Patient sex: F
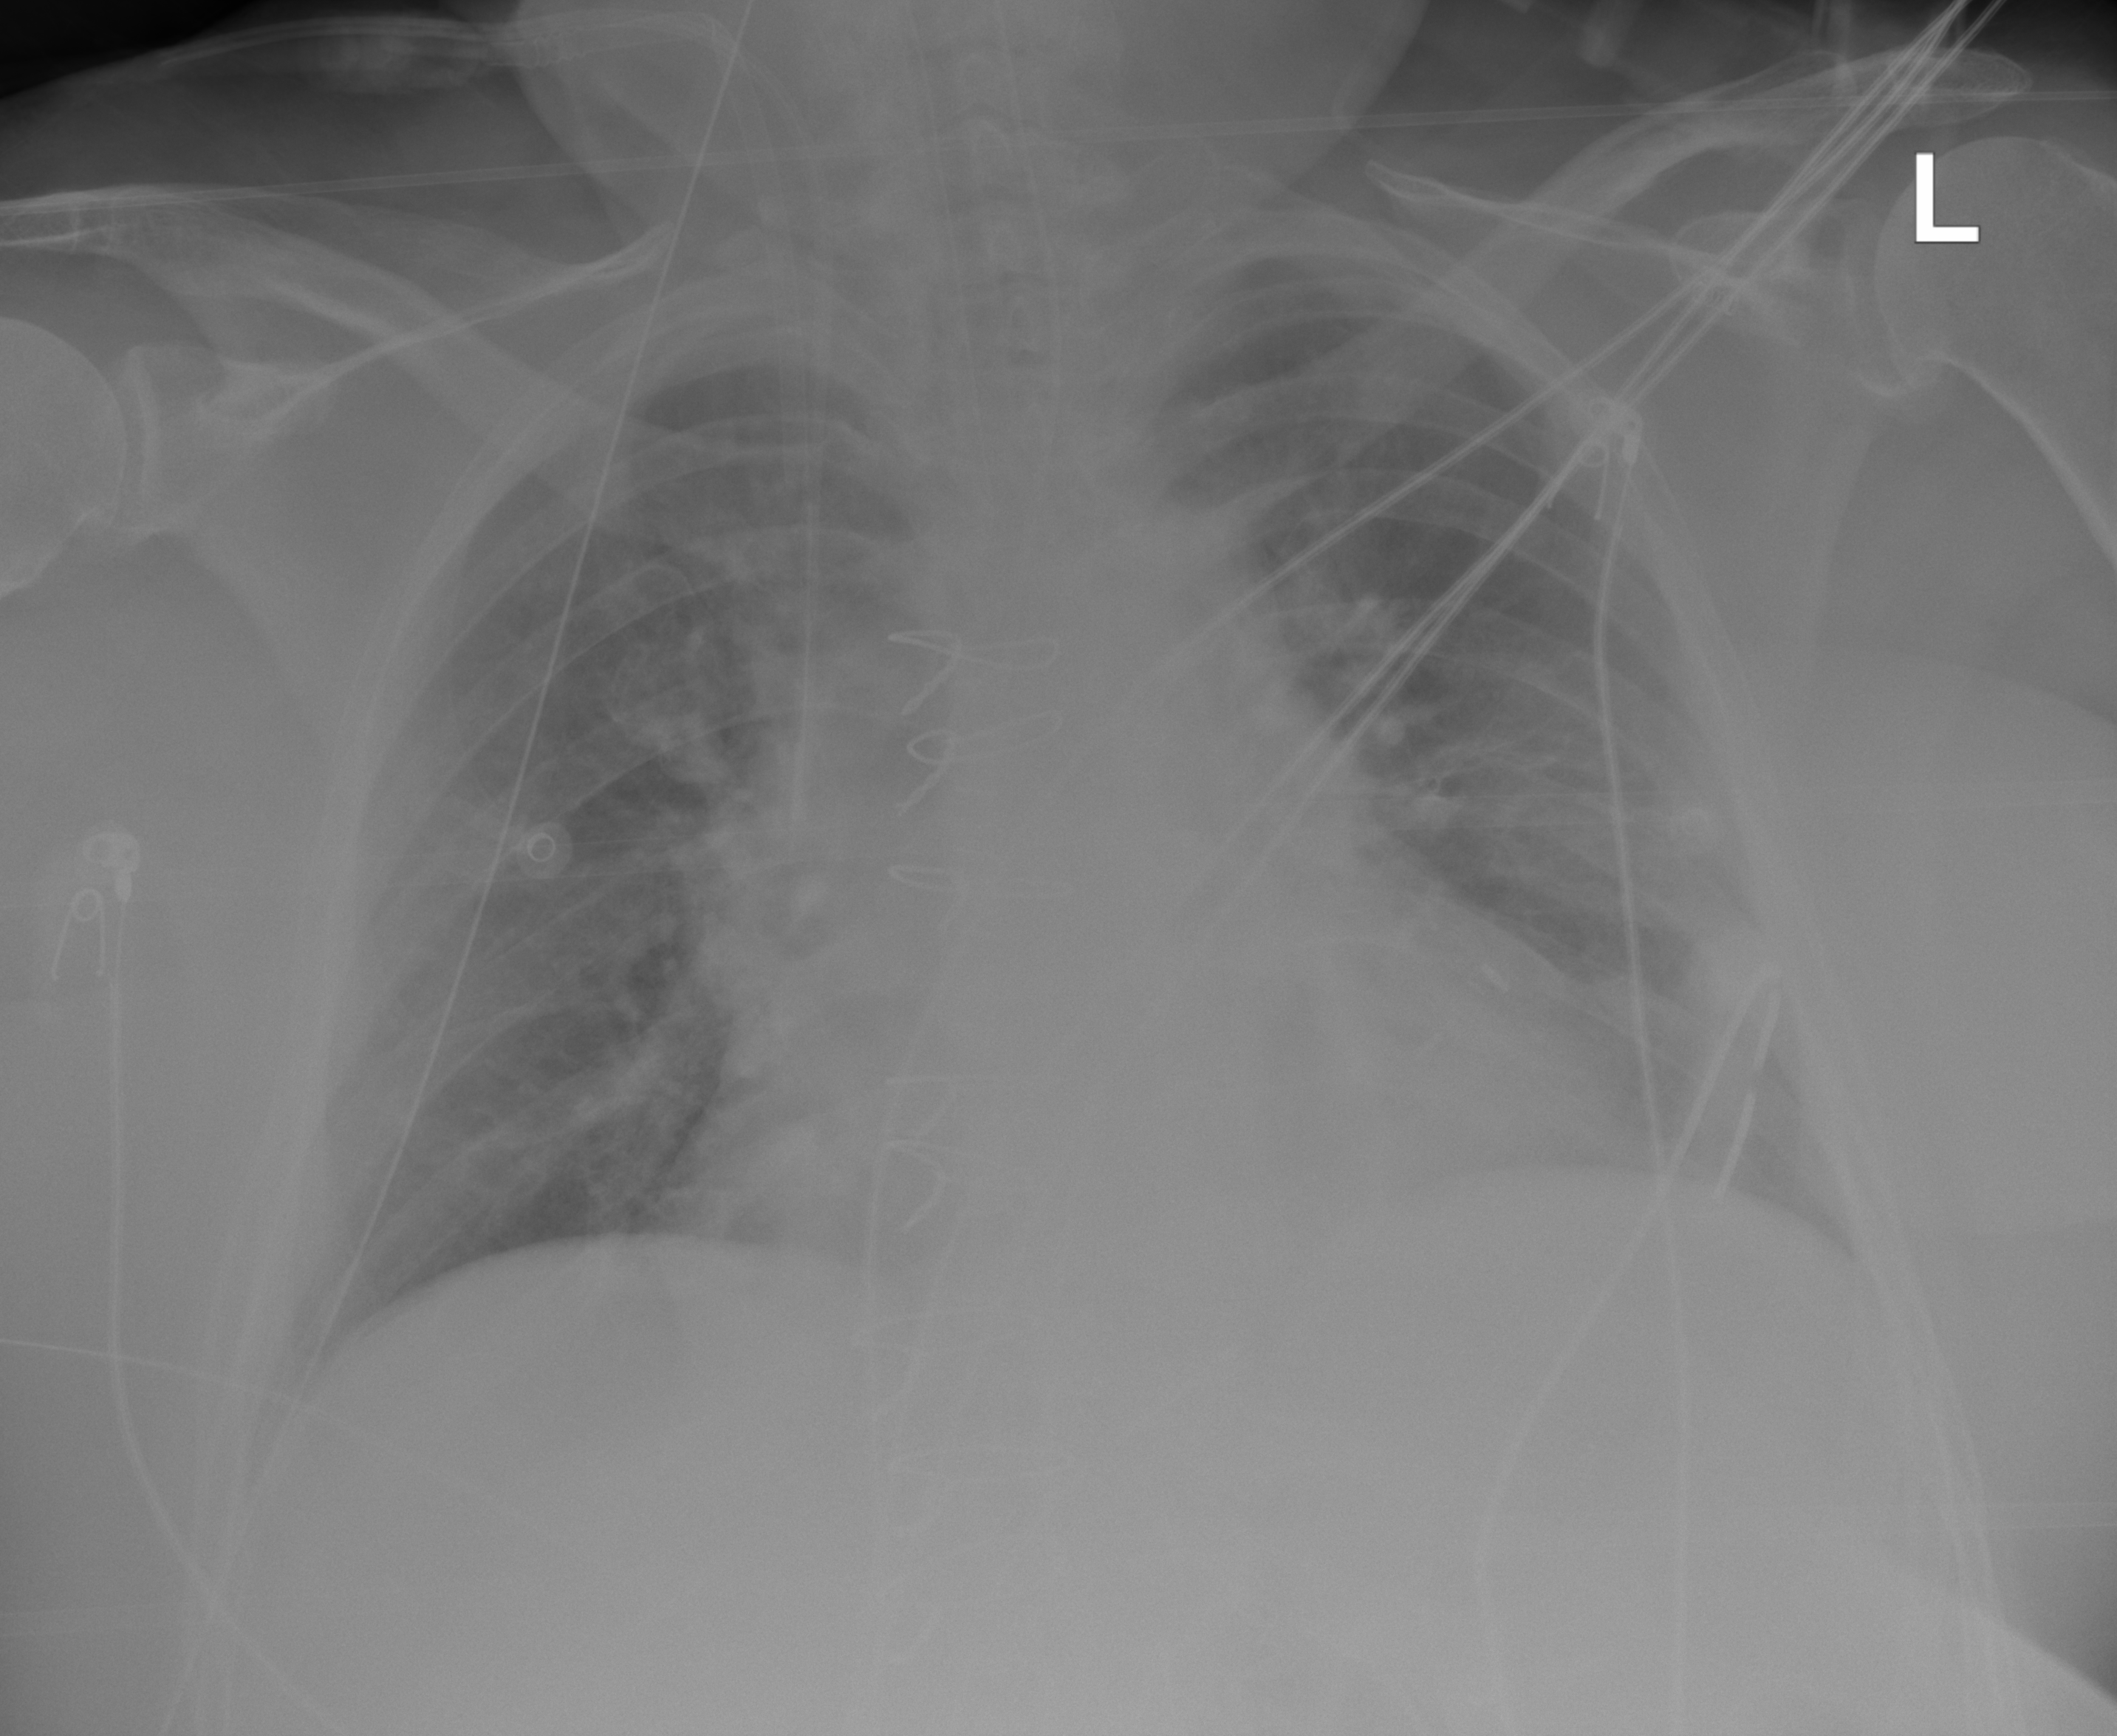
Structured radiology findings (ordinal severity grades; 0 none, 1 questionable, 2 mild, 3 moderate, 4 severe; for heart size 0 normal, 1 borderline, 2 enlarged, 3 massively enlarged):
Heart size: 1
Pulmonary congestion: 2
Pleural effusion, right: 0
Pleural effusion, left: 0
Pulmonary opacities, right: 0
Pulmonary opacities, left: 0
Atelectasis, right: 0
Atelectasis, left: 2